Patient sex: M
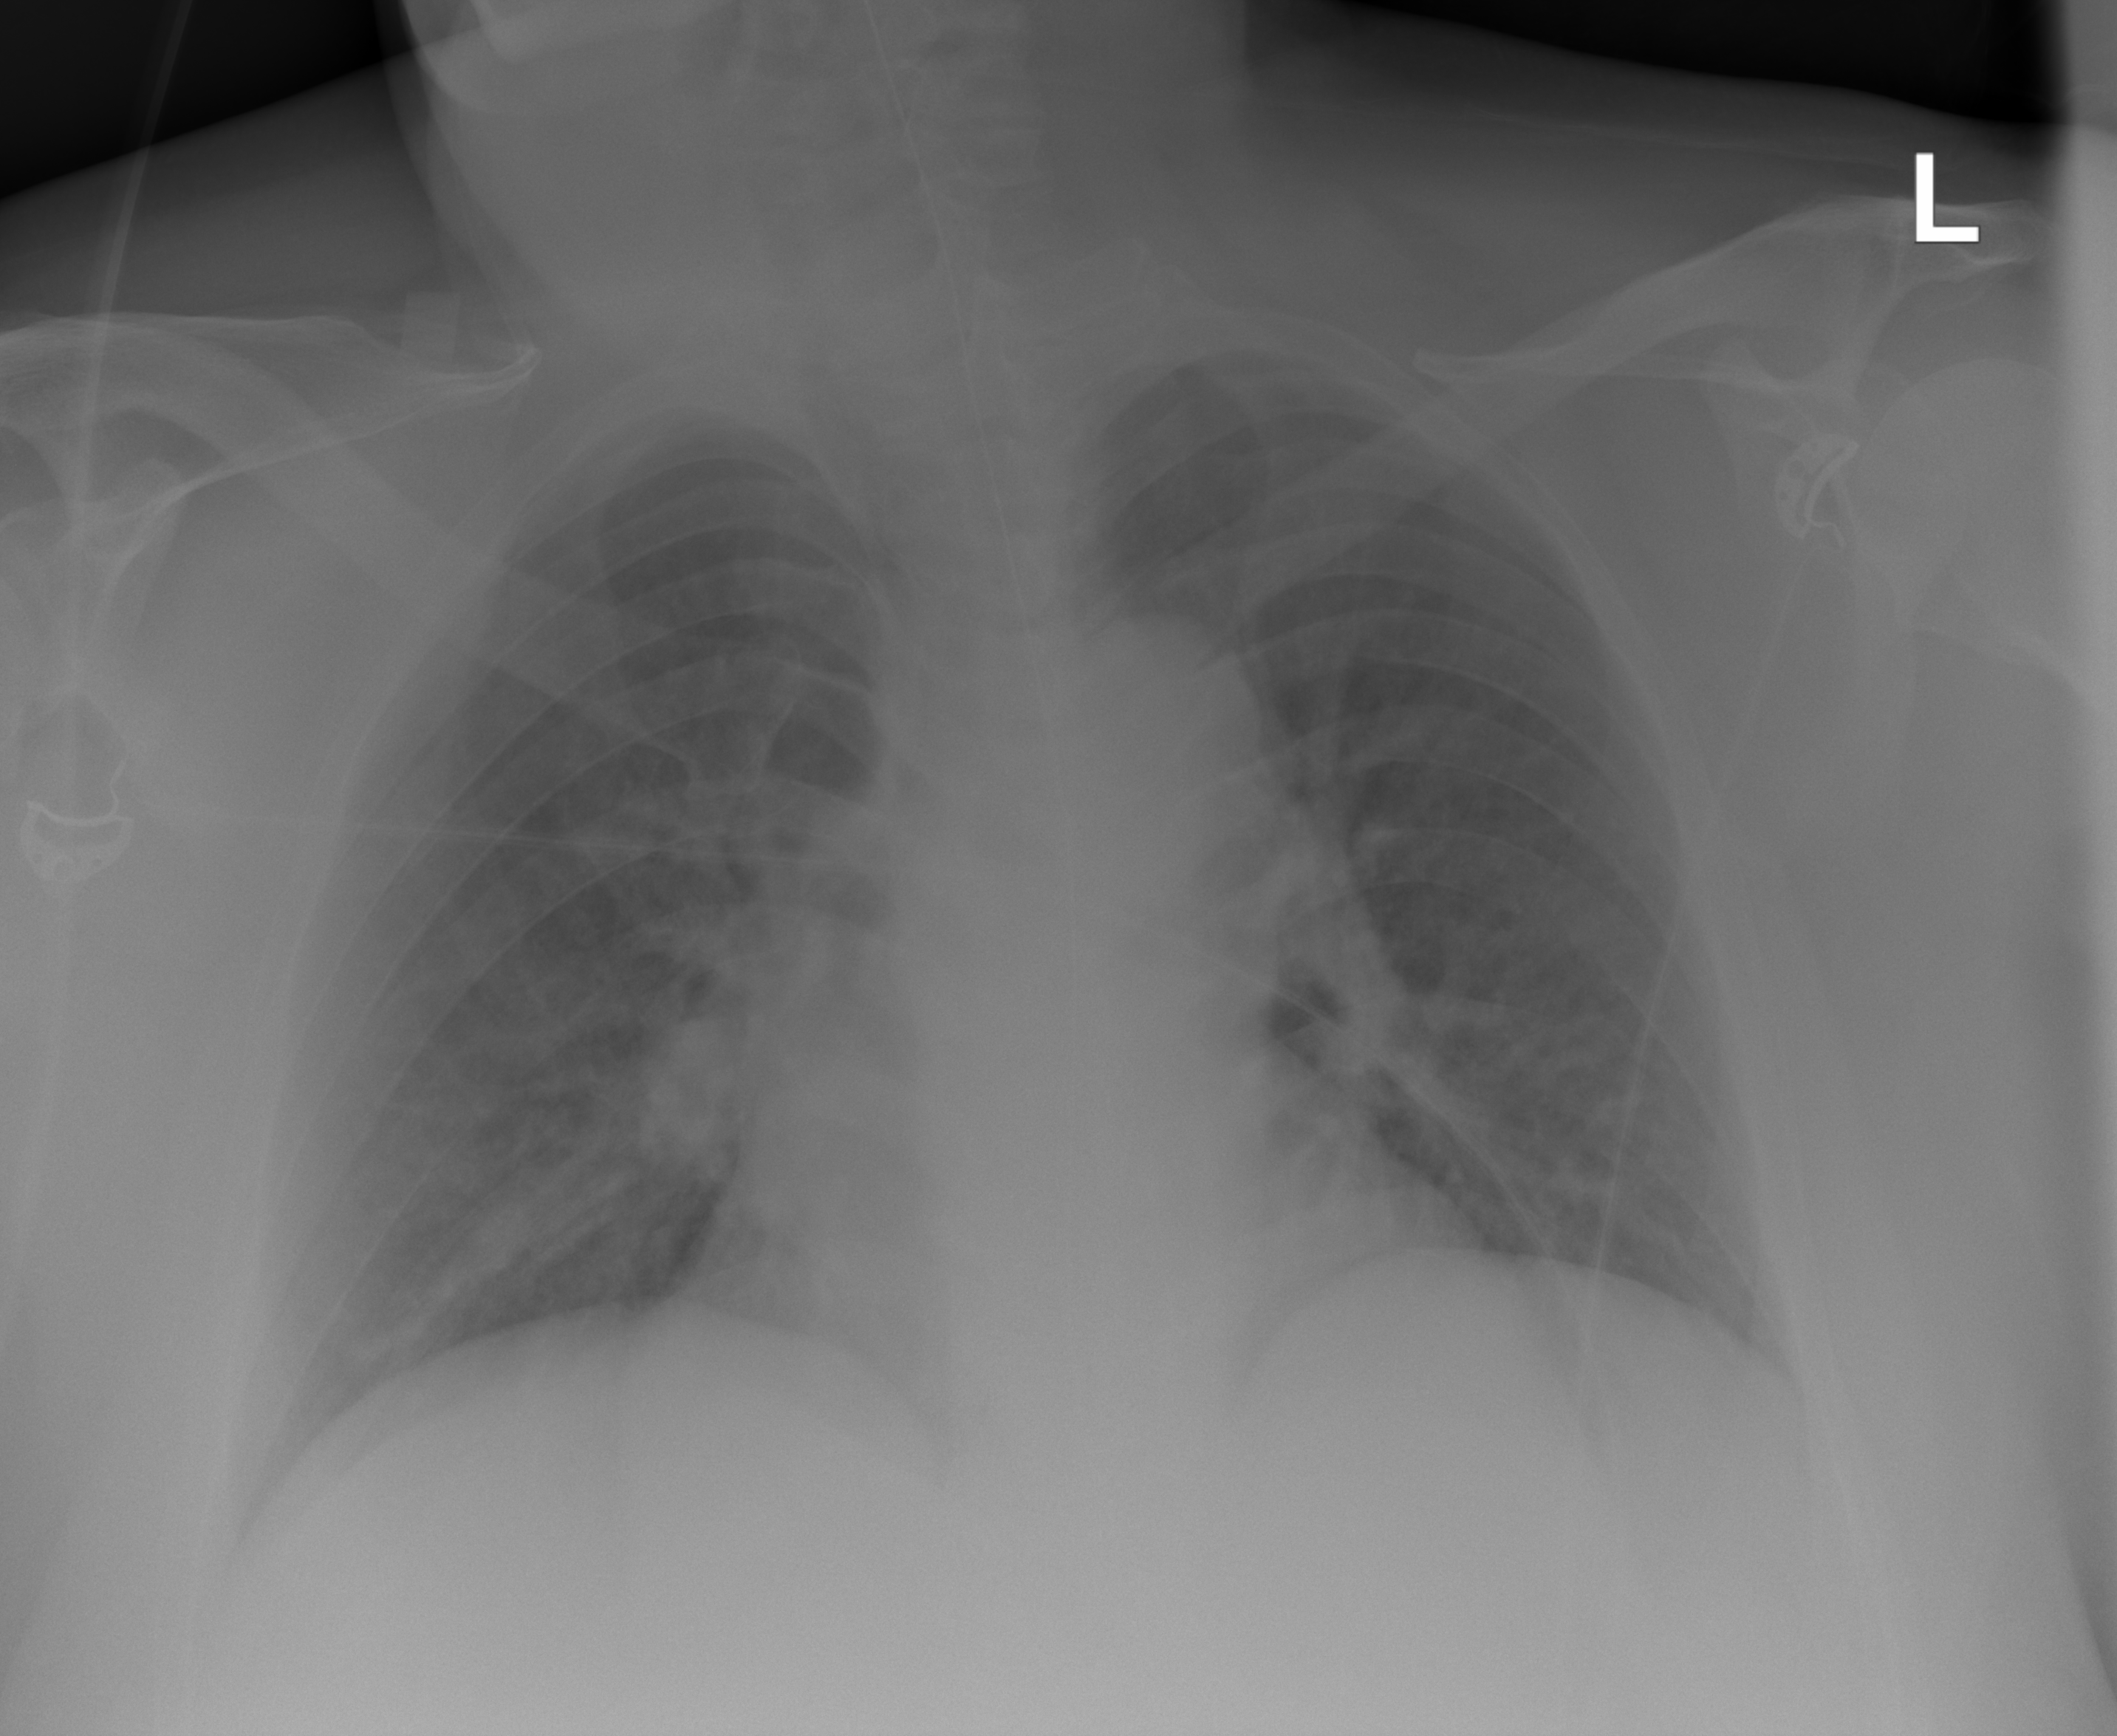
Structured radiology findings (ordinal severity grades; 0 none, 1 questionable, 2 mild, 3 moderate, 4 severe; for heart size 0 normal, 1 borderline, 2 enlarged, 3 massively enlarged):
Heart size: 1
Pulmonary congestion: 2
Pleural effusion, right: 0
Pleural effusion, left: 0
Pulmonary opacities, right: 2
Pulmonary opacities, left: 2
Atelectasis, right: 2
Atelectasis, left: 2